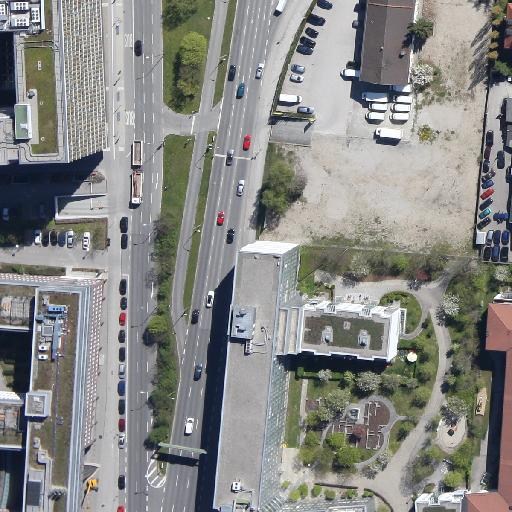
Referring expression: light-duty vehicle in the parking area